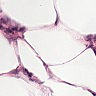
Metastatic tissue present: no